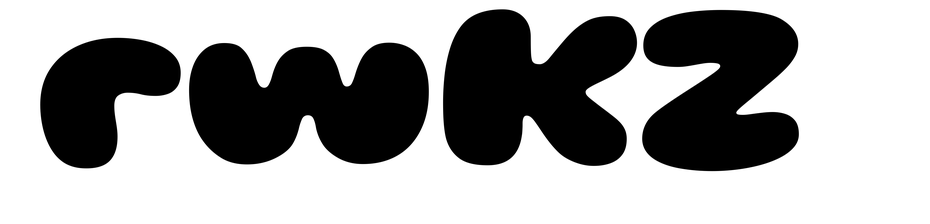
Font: Gluten_Black